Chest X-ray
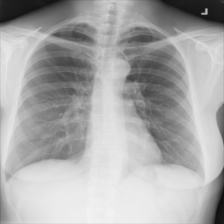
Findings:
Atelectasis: negative
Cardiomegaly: negative
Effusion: negative
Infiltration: negative
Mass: negative
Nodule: negative
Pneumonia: negative
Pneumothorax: negative
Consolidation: negative
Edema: negative
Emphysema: negative
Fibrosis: negative
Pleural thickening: negative
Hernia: negative